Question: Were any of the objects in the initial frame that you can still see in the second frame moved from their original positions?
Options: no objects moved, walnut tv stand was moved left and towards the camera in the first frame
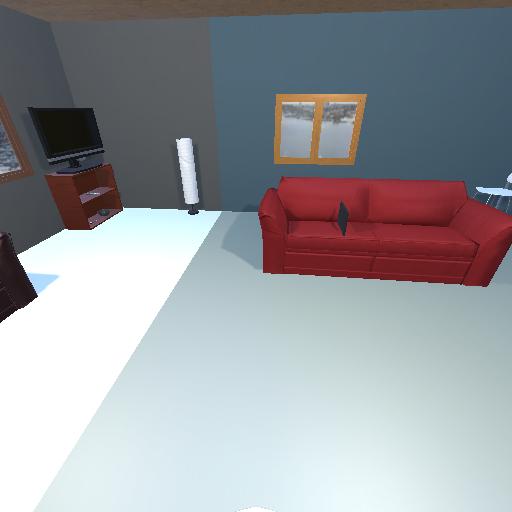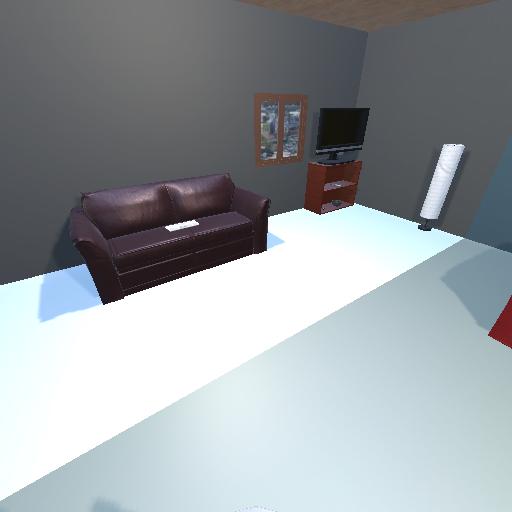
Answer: no objects moved